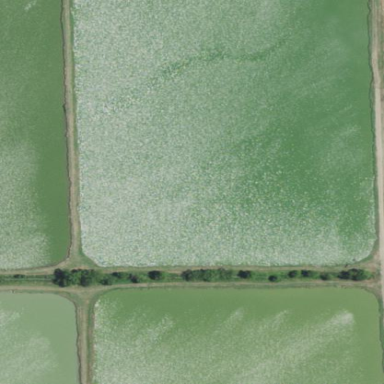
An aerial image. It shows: Aquaculture pond surrounded by natural water.